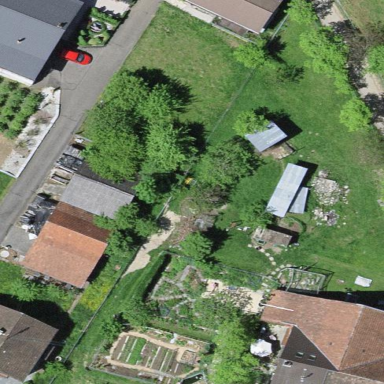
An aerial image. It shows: Garden that is leisure land.